高二 · 度量几何学
已知圆 $O$ 与直线 $l$ 相切于 $A$, 点 $P, Q$ 同时从点 $A$ 出发, $P$ 沿着直线 $l$ 向右、 $Q$ 沿着圆周按逆时针以相同的速度运动, 当 $Q$ 运动到点 $A$ 时, 点 $P$ 也停止运动, 连接 $O Q, O P$ （如图）, 则阴影部分面积 $S_{1}, S_{2}$ 的大小关系是 ( )

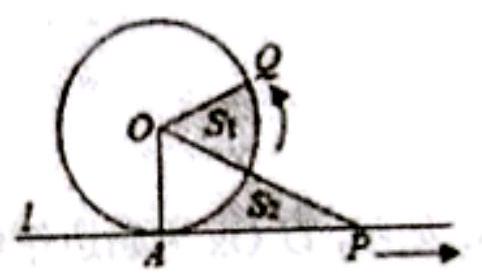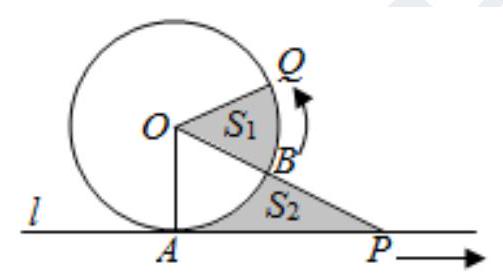
A. $S_{1}=S_{2}$
B. $S_{1} \leq S_{2}$
C. $S_{1} \geq S_{2}$
D. 先 $S_{1}<S_{2}$, 再 $S_{1}=S_{2}$, 最后 $S_{1}>S_{2}$
答案: A
解析: 如图所示, 因为直线 $l$ 与圆 $O$ 相切, 所以 $O A \perp A P$,

所以扇形的面积为 $S_{\text {扇形 } A O Q}=\frac{1}{2} \cdot A Q \cdot r=\frac{1}{2} \cdot A Q \cdot O A, S_{\triangle A O P}=\frac{1}{2} \cdot O A \cdot A P$,

因为 $A Q=A P$, 所以扇形 $A O Q$ 的面积 $S_{\text {扇形AOQ }}=S_{\triangle A O P}$,

即 $S_{\text {扇形AOQ }}-S_{\text {扇形AOB }}=S_{\triangle A O P}-S_{\text {扇形 } A O B}$,

所以 $S_{1}=S_{2}$,